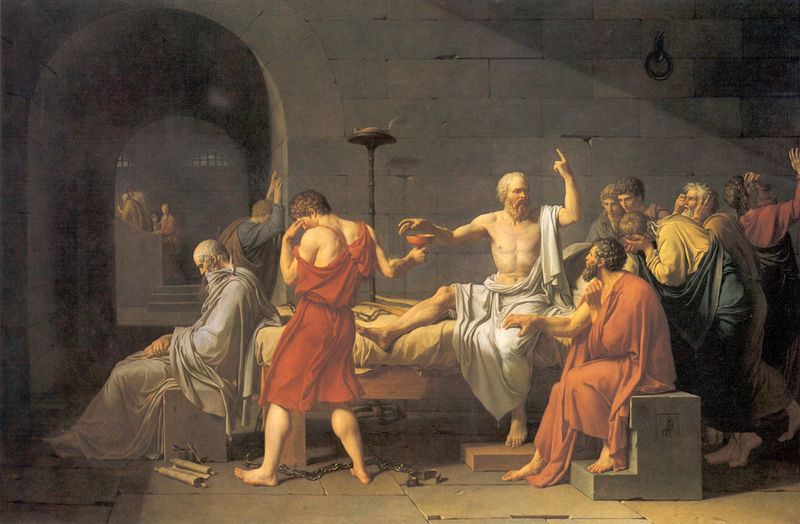
Titel: La mort de Socrate, Der Tod des Socrates
Künstler: Jacques Louis David
Standort: New York (New York)
Institution: The Metropolitan Museum of Art
Schlagwörter: blau, gemälde, gruppe, hand, mann, schatten, umhang, wasser, menschen, sitzen, braun, brust, finger, geste, grau, holz, kleider, lampe, licht, männer, raum, rücken, tisch, weiss, blick, gebäude, rot, tuch, alt, bart, wand, architektur, arm, barock, falten, mord, schale, sockel, stein, steine, tod, trauer, vollbart, bild, hände, innenraum, öl, kalt, gatter, gitter, gewand, haare, kelch, sitzend, gewänder, klassizismus, renaissance, krug, fesseln, schrift, papier, bogen, schule, rede, kette, mauer, bank, rundbogen, ölgemälde, angst, treppe, könig, wein, zeigefinger, bett, durchgang, stufe, stufen, faltenwurf, warten, oberkörper, ring, tor, becher, gang, keller, arkade, haken, alter, antike, greis, krank, philosoph, ringe, selbstmord, streit, ketten, leinwand, medizin, mythologie, rom, rolle, pergament, aufstehen, gemäuer, römer, liege, verzweiflung, anklage, öllampe, gefängnis, kerker, zelle, jesus, totenbett, antik, götter, toga, schatte, griechenland, historismus, antikisierend, diskussion, schriftrolle, kanape, tempel, david, gefangener, heilung, tunika, el greco, petrus, fackel, behälter, meister, antikisch, tunnel, klagen, athen, lehre, fessel, bet, therme, neoklassizismus, druchgang, wan, stele, schriftrollen, pathos, sokrates, kline, urteil, berater, philosophie, gefühle, speise, papyrus, stiege, apostel, lazarus, folter, rhetorik, louis, klage, erweckung, gift, verurteilung, fussfessel, maleri, aristoteles, philosophen, auferstanden, stehle, bilg, suizid, jacques, platon, plato, gefängniss, keler, socrates, geistige, fakel, anh, urteilsspruch, dportal, glatzue, pathetik, schierlingsbecher, schirlingsbecher, symposion, vergiftung, viele köche verderben den brei, wenig kleidung, e, kettenring, davide, erwacht, stehele